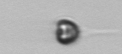
Label: Apedinella